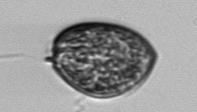
Label: Prorocentrum